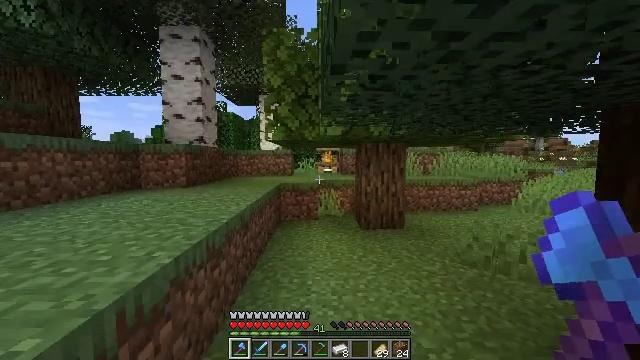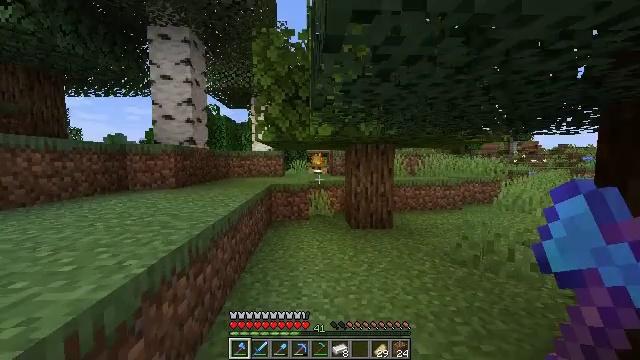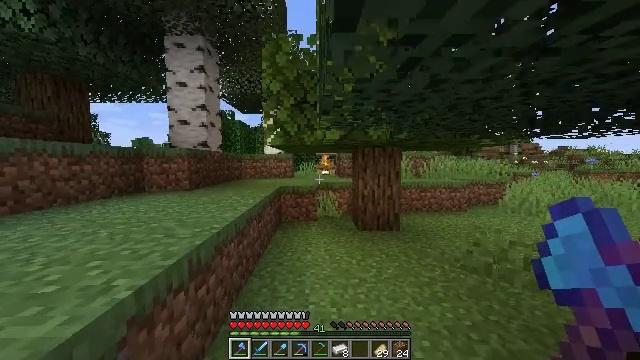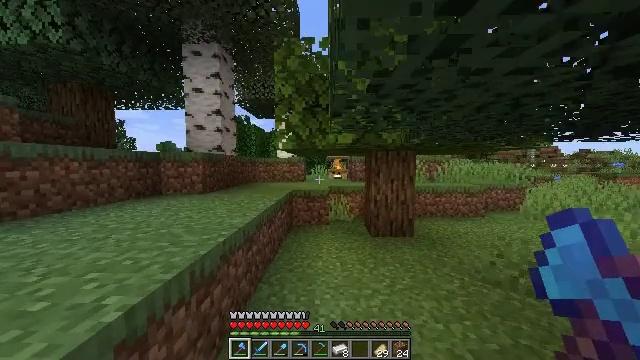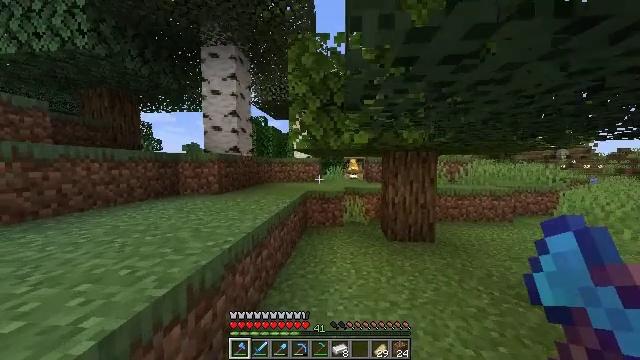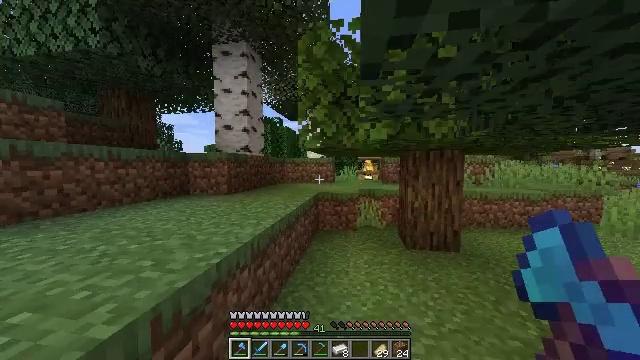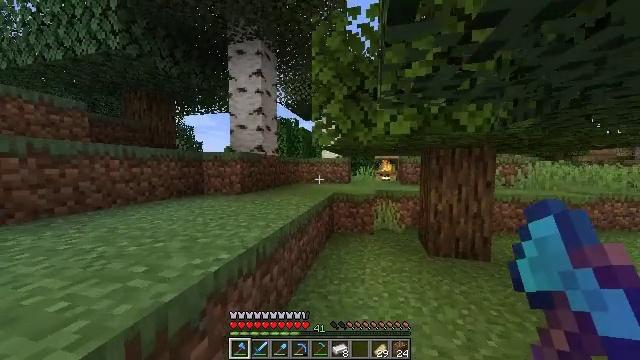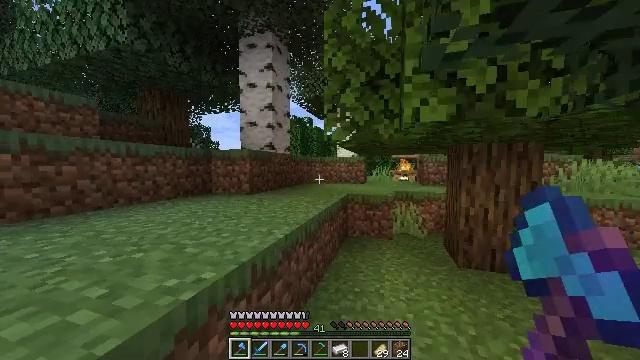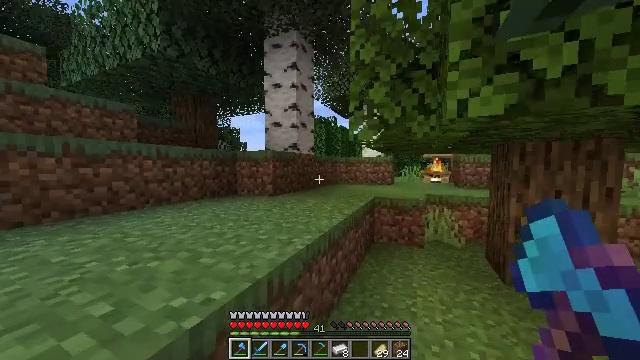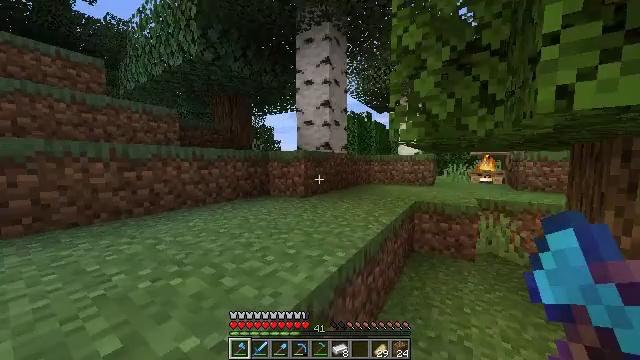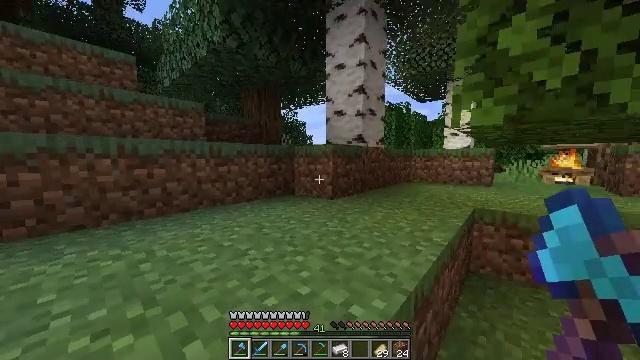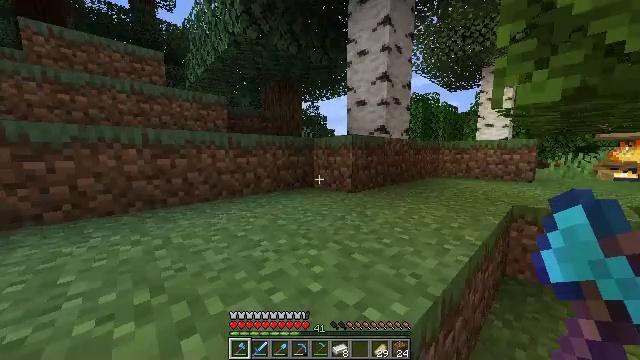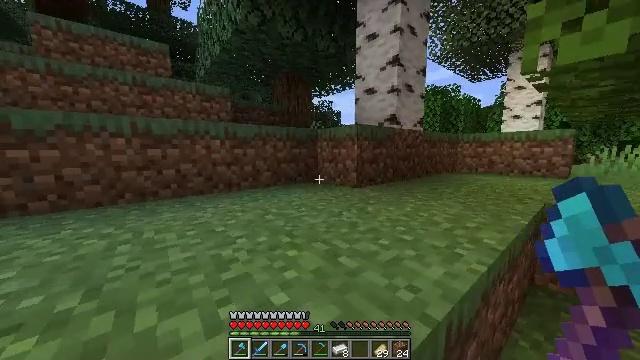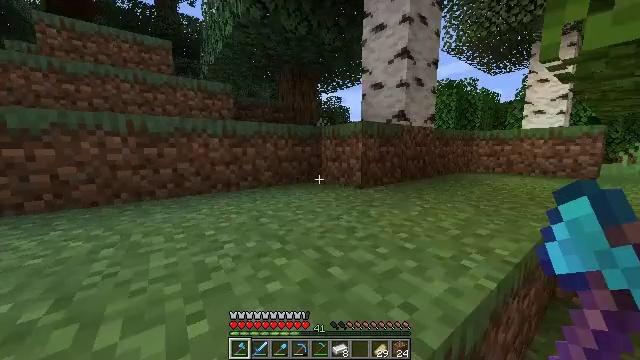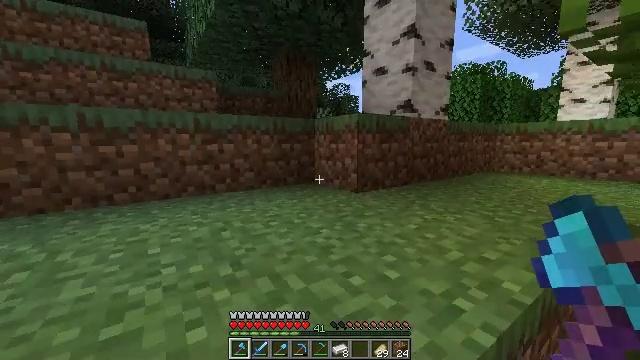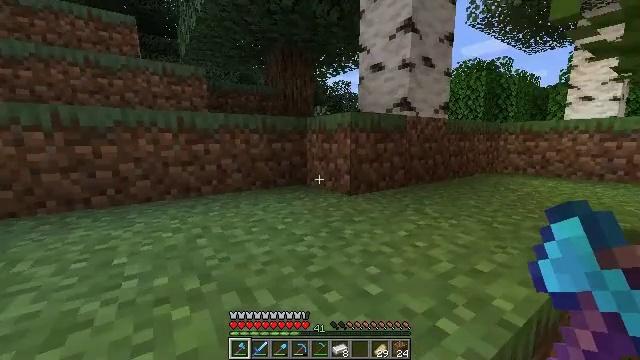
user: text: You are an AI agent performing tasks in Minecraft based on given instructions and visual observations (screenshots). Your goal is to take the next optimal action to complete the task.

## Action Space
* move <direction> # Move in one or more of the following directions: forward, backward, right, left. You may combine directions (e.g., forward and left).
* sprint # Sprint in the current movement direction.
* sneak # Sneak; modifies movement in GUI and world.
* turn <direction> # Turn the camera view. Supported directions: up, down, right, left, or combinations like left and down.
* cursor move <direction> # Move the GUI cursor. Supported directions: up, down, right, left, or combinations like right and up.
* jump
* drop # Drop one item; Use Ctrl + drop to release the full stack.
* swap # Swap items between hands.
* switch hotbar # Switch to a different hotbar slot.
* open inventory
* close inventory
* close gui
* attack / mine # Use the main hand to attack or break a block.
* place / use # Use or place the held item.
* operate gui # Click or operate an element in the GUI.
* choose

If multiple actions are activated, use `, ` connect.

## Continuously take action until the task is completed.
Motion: motion action
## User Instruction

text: Harvest sweet berries by mining the bush.
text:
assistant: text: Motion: move forward, sprint, turn right
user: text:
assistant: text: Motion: move forward, sprint, turn left
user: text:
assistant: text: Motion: move forward, sprint, turn left
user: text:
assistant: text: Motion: move forward, turn left
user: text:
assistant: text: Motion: move forward, sprint, turn left
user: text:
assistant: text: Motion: move forward, sprint, turn left
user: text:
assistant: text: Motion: move forward, sprint, turn left
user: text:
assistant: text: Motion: move forward, turn left
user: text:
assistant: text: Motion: move forward, turn left, jump
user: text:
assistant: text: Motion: move forward, turn left and down, jump
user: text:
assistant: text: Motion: move forward, turn left and down, jump
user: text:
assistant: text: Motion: move forward, turn left, jump
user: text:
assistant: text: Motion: move forward, turn left, jump
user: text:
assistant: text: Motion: move forward, turn left, jump
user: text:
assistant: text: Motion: move forward, jump
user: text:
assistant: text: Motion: move forward, jump
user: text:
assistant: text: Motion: move forward, jump
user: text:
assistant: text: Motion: move forward, jump
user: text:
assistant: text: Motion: move forward, jump
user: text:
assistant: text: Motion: move forward, sprint, jump
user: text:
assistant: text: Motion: move forward, sprint, turn right, jump
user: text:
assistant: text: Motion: move forward, sprint, jump
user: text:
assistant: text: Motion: move forward, sprint, jump
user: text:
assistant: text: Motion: move forward, turn left, jump
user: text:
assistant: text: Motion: move forward, turn left, jump
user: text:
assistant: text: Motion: move forward, turn left, jump
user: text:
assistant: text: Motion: move forward, jump
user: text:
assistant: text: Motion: move forward, jump
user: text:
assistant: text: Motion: move forward, jump
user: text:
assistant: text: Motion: move forward, jump